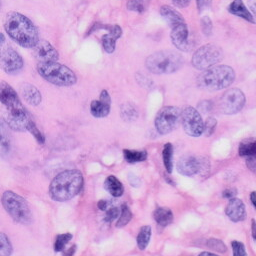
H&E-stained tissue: Skin